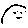
Label: smiley face